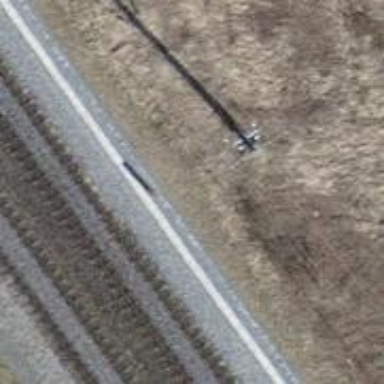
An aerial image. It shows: Minor power line with three cables.